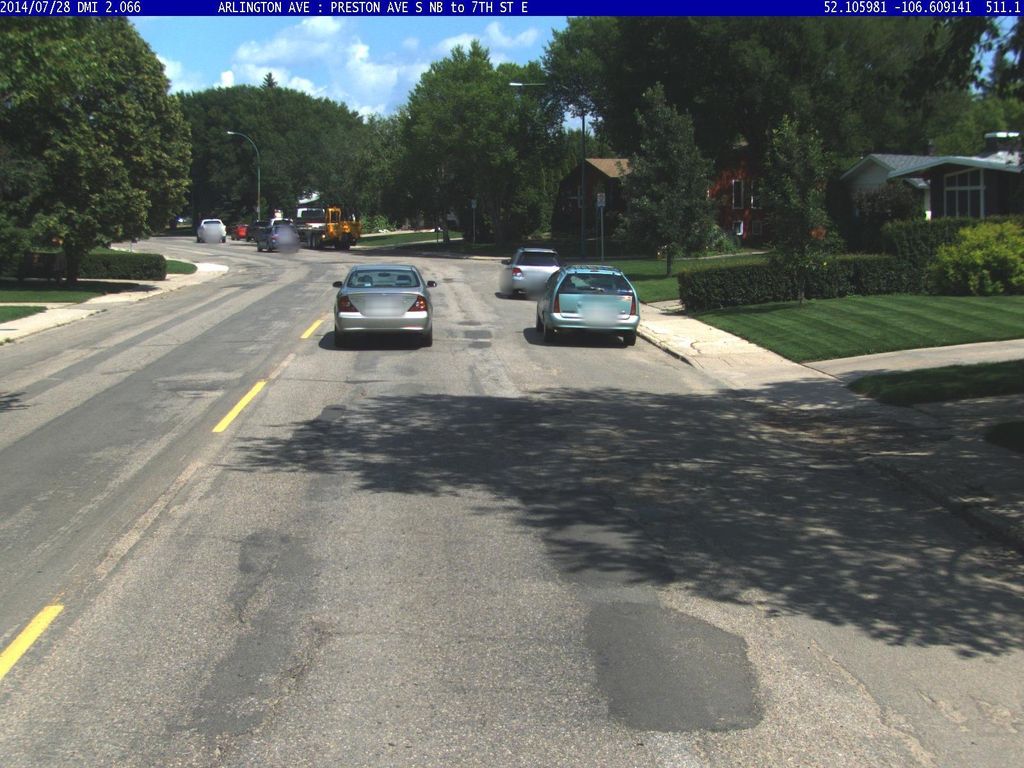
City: saskatoon